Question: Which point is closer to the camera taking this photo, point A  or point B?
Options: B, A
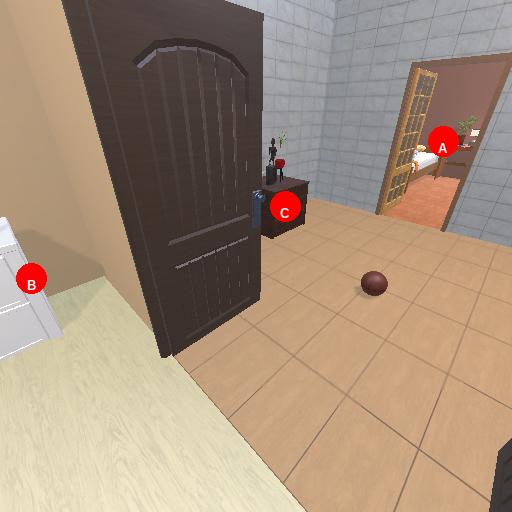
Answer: B